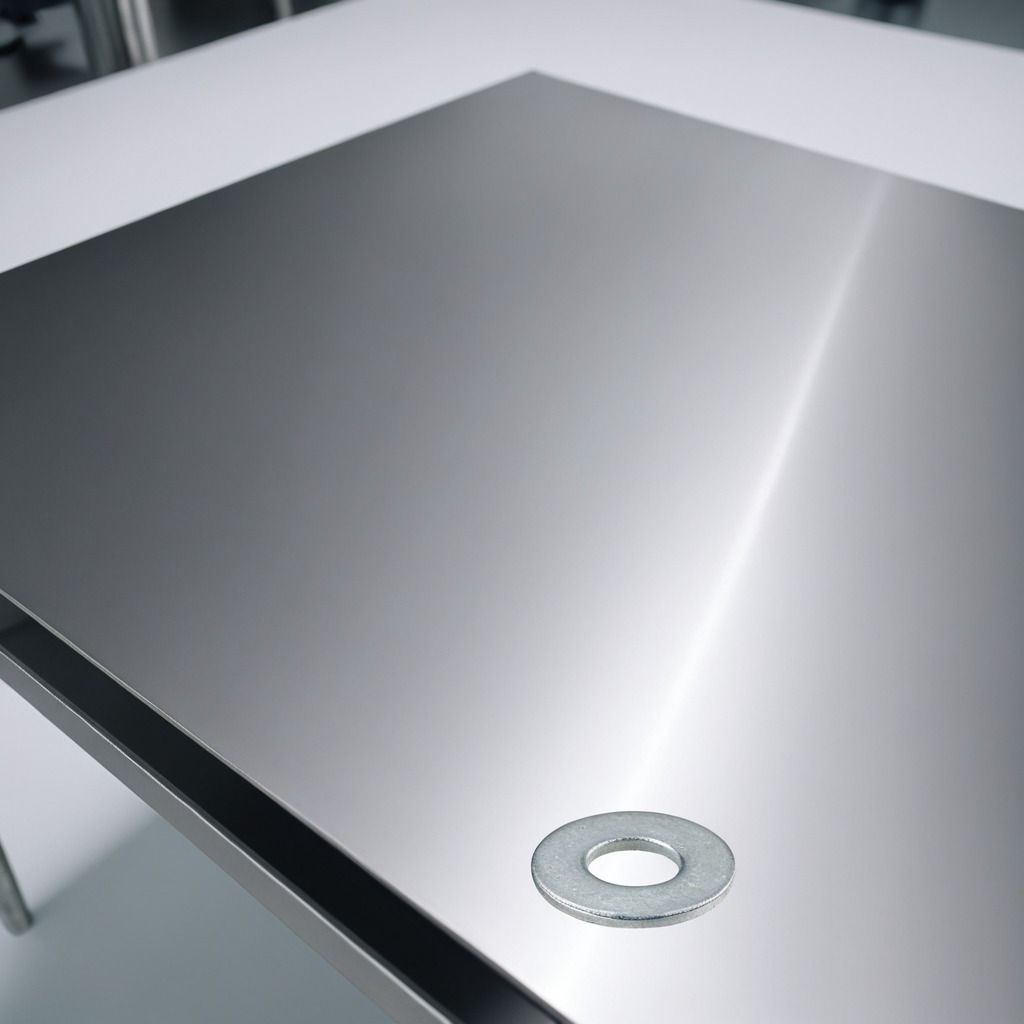
A flat metal washer is lying on a stainless steel table in a high-end prototyping lab.